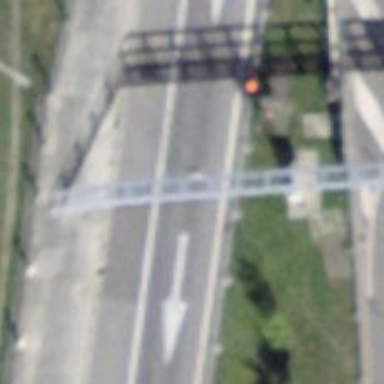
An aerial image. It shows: Gantry structure.